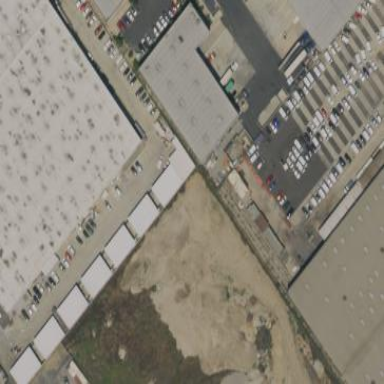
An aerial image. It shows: Industrial building.